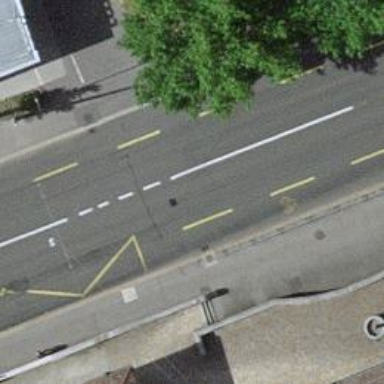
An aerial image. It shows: Secondary road with asphalt surface. It has sidewalks on both sides and advisory cycle lane with trolley wires.